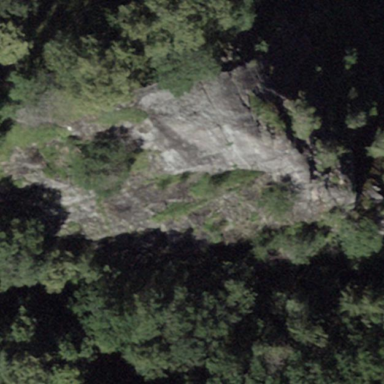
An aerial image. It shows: Landscape of bare rock.